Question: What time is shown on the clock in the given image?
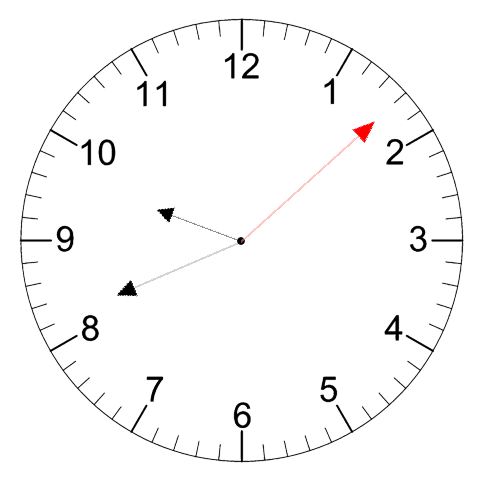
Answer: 09:41:08